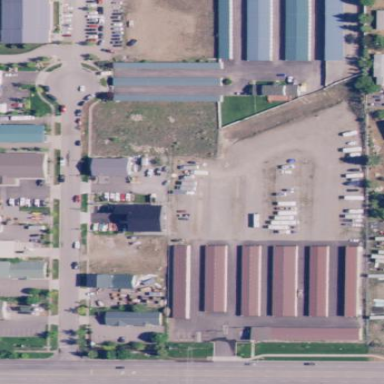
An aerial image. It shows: Commercial area with storage rental shop.